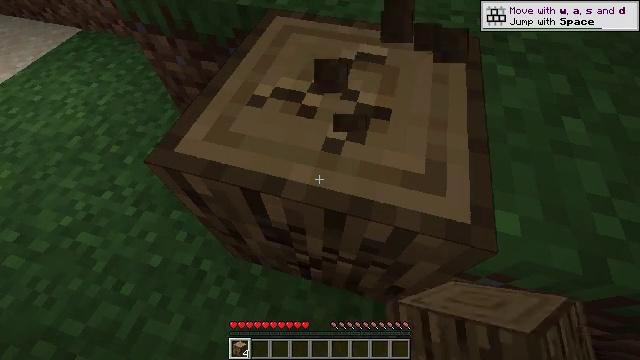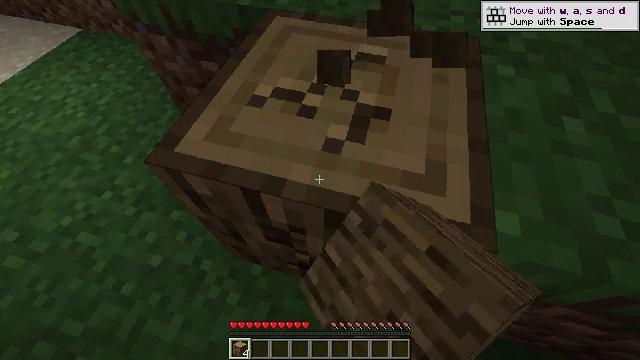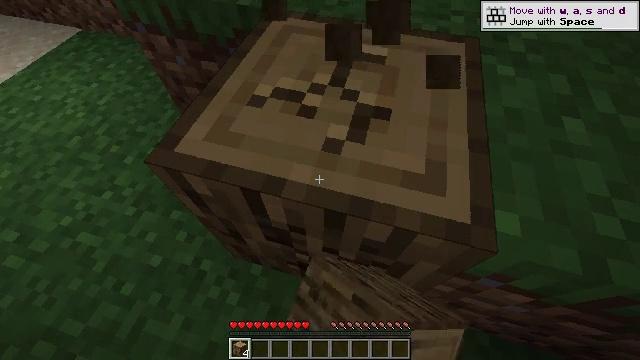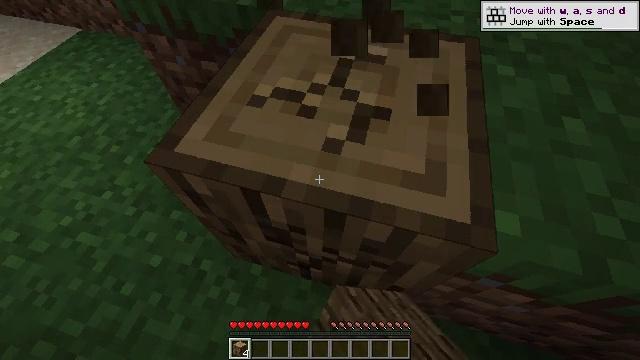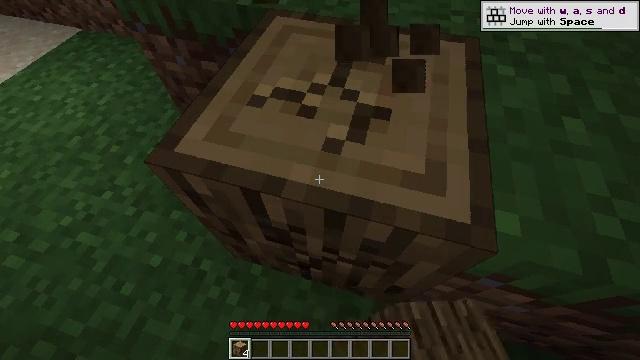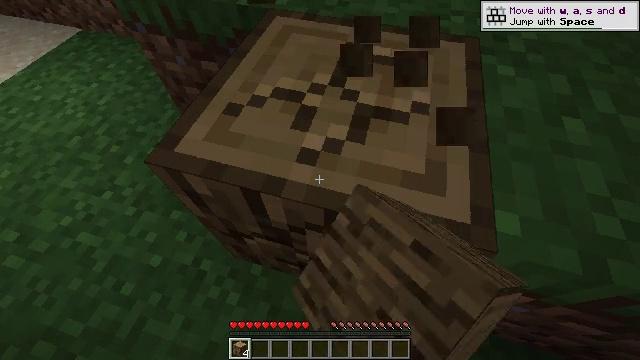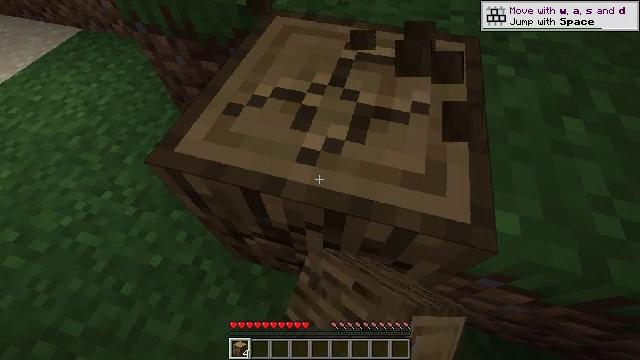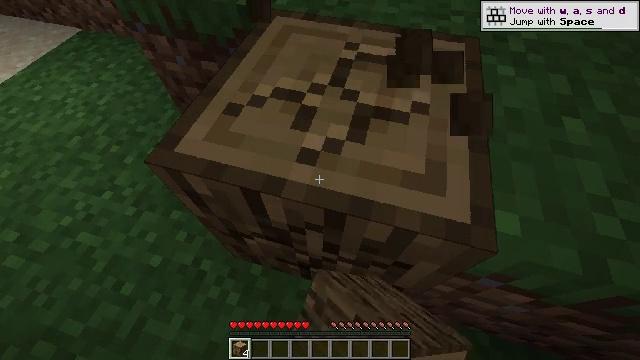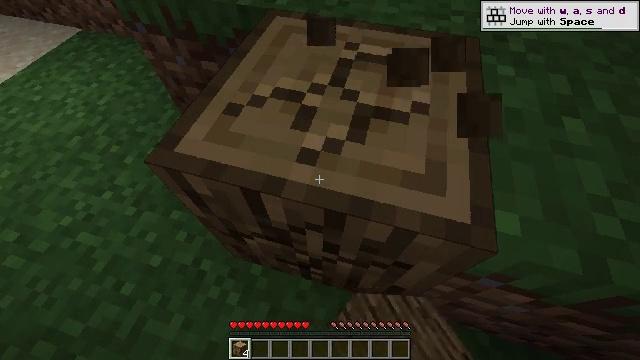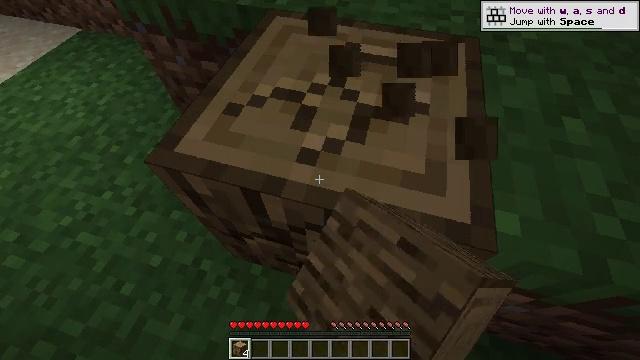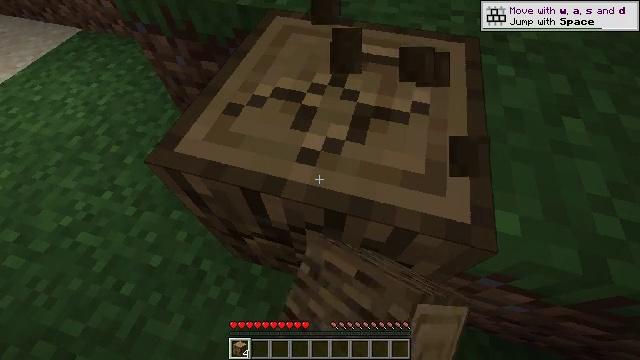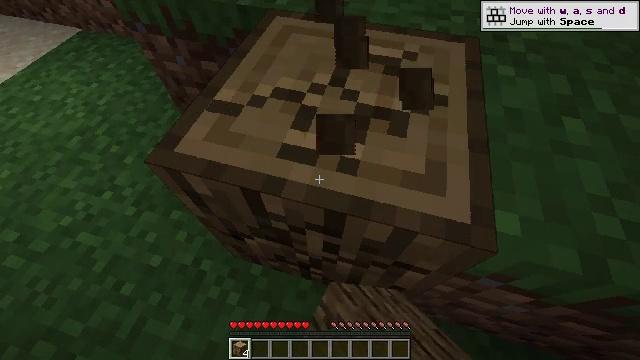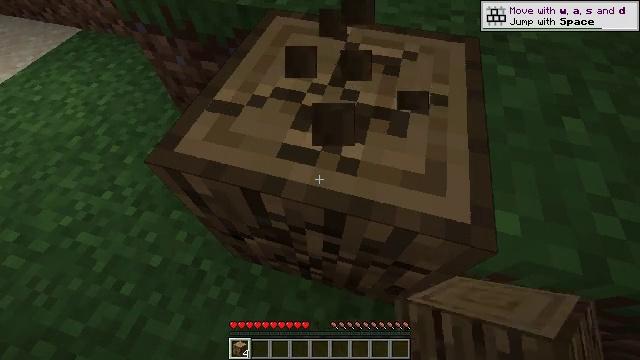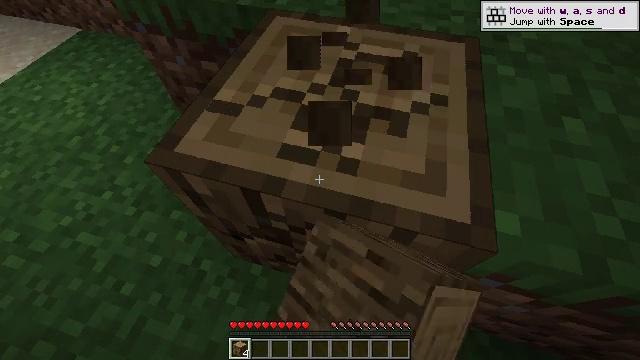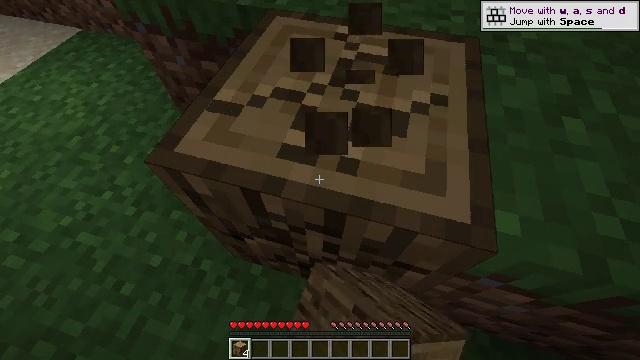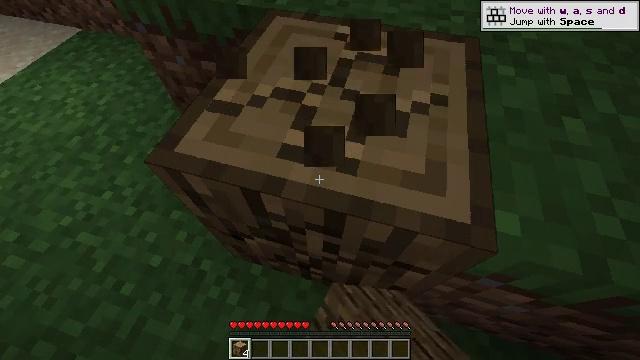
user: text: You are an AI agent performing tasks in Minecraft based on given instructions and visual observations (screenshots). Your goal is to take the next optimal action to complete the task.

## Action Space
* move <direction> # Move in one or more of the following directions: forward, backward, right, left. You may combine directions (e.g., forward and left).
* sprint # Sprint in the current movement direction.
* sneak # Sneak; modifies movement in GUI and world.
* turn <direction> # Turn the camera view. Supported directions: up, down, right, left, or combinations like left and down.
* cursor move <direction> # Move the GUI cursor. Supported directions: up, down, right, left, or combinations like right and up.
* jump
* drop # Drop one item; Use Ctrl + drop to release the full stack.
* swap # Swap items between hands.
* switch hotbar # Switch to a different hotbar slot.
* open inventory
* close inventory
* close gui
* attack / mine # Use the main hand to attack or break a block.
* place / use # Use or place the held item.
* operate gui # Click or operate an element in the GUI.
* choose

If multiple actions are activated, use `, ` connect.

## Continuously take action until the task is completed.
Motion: motion action
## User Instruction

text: Collect oak log for crafting.
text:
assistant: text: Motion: attack / mine
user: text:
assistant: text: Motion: attack / mine
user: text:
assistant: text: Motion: attack / mine
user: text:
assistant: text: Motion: attack / mine
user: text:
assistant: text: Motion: attack / mine
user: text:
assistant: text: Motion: attack / mine
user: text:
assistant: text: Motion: attack / mine
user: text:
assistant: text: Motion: attack / mine
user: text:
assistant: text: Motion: attack / mine
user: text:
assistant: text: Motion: attack / mine
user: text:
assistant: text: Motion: attack / mine
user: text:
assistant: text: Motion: attack / mine
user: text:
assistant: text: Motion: attack / mine
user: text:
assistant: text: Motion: attack / mine
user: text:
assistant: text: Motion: attack / mine
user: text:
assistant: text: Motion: attack / mine
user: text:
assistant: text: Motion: attack / mine
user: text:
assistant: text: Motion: attack / mine
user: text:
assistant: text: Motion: attack / mine
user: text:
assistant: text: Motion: attack / mine
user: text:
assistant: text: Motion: attack / mine
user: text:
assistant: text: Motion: attack / mine
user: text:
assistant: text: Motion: attack / mine
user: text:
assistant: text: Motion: attack / mine
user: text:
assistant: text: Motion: attack / mine
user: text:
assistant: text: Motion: attack / mine
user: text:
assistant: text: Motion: attack / mine
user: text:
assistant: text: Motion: attack / mine
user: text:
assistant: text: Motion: attack / mine
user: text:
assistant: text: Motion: attack / mine